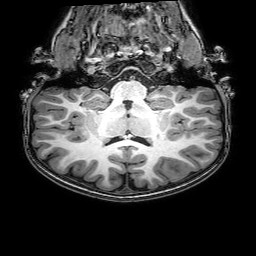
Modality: T1w
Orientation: sagittal
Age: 7
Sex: male
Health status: healthy